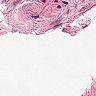
Metastatic tissue present: no